Question: I have a binary image with several layers-often diagonal and of different widths and am trying to find the bottom layer. In other words I cannot rely on the minimum Y value of the layer, centroid, etc.
I think the solution should have something to do with looking at a particular Y value which multiple layers cross over, and selecting the bottom layer at that value.. not sure how to code this-(specifically not sure how to find that y value)...also maybe theres a smarter way to do this?
So in the attached picture: This would start as a binary with the blue and green lines both in white. I run bwconncomps() on the binary. The green line is the one I wish to identify. The red line is where I imagine I could check for the bottom layer-but how do I find this location?

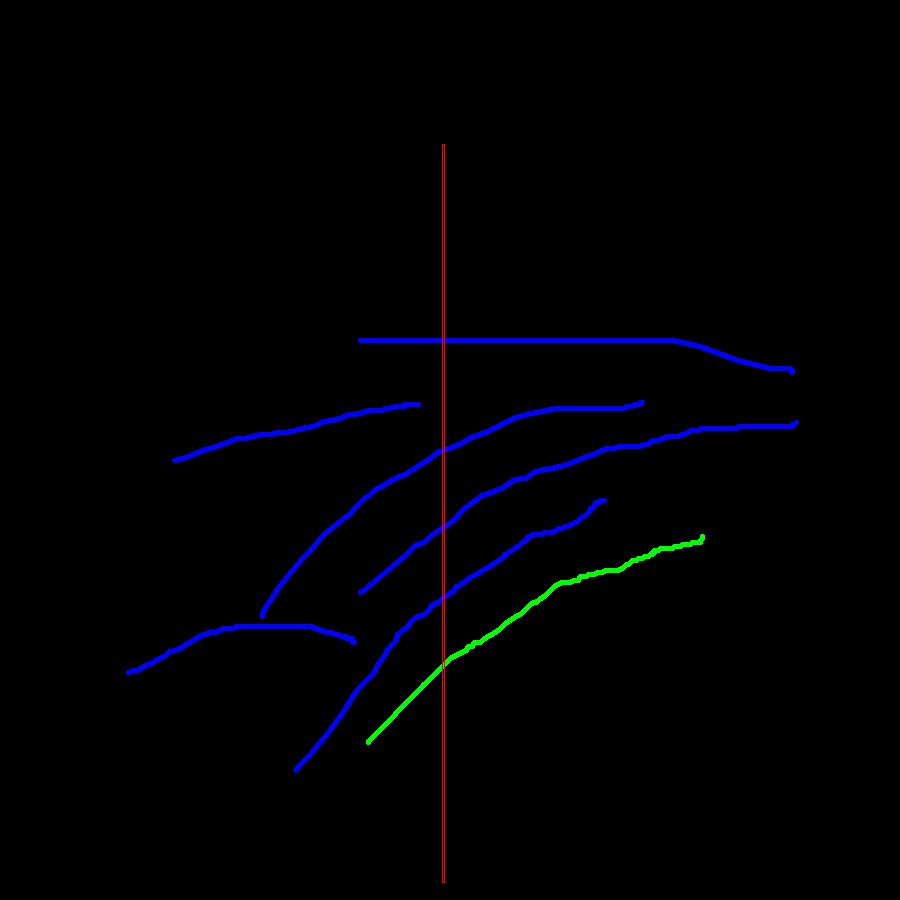
Answer: One way to do this would be to find the last '1' in each column of your image. Then, after you run 'bwconncomp', you can check to see how many times a given component contained the last '1' in each column.
We can break this down into the following steps.
1. Identify the row the contains the last 1 in each column. There are many different ways to do this, but one way is to take the cumulative sum (cumsum) along the first dimension and find the row of the maximum value in each column (using max). This will tell us the row that contains the last 1 in each row. As an example: data = [1 0 0;
0 0 1;
1 1 0];
C = cumsum(data, 1);
% 1 0 0
% 1 0 1
% 2 1 1
[~, rows] = max(C, [], 1);
% 3 3 2
2. Identify all connected components. This one is easy because we can just use bwconncomp to get the connected components.
3. Determine how many members of each connected component are the last 1 in their respective columns. We can convert the rows that we found in step 1 to their linear index using sub2ind. We can then loop through all connected components and use ismember and sum to determine how many of those values occurred in a given connected components (determined using PixelIdxList).
4. Use the component with the most pixels that were the last 1 in their row as the "most distance" component. We can again use max on the output of step 3 to determine this.
# Putting it all together
So if we write that all out for your data it would look something like the following (ignore the first two lines because those are just needed to create the binary image from the image that you provided in your post).
'''
% Load the image and convert to binary image
img = imread('http://i.stack.imgur.com/flpoC.jpg');
img = img(:,:,2) > 50 | img(:,:,3) > 50;
% Determine the row which contains the last 1 in each column
C = cumsum(img, 1);
[~, rows] = max(C, [], 1);
% Now convert these rows indices to linear indices
% (the ones that will appear in PixelIdxList)
inds = sub2ind(size(img), rows, 1:size(C, 1));
% Get connected components of the image
CC = bwconncomp(img);
% Determine the number of pixels in each component that were at the bottom
numAtBottom = cellfun(@(x)sum(ismember(inds, x)), CC.PixelIdxList);
% The one that has the most was the largest bottom-most component
[~, bottomComponent] = max(numAtBottom);
'''
And to display that component as a proof of concept
'''
% Just to show this, we will create a binary image of JUST that component
I = img;
I(CC.PixelIdxList{bottomComponent}) = 2;
figure, imagesc(I)
'''
<URL>